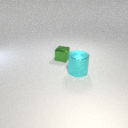
large cyan metal cylinder to the right of small green metal cube